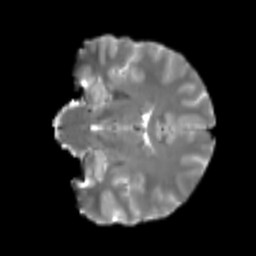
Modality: T2w
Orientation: coronal
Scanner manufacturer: siemens
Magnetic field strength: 3 T
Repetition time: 4 s
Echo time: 0.0594 s